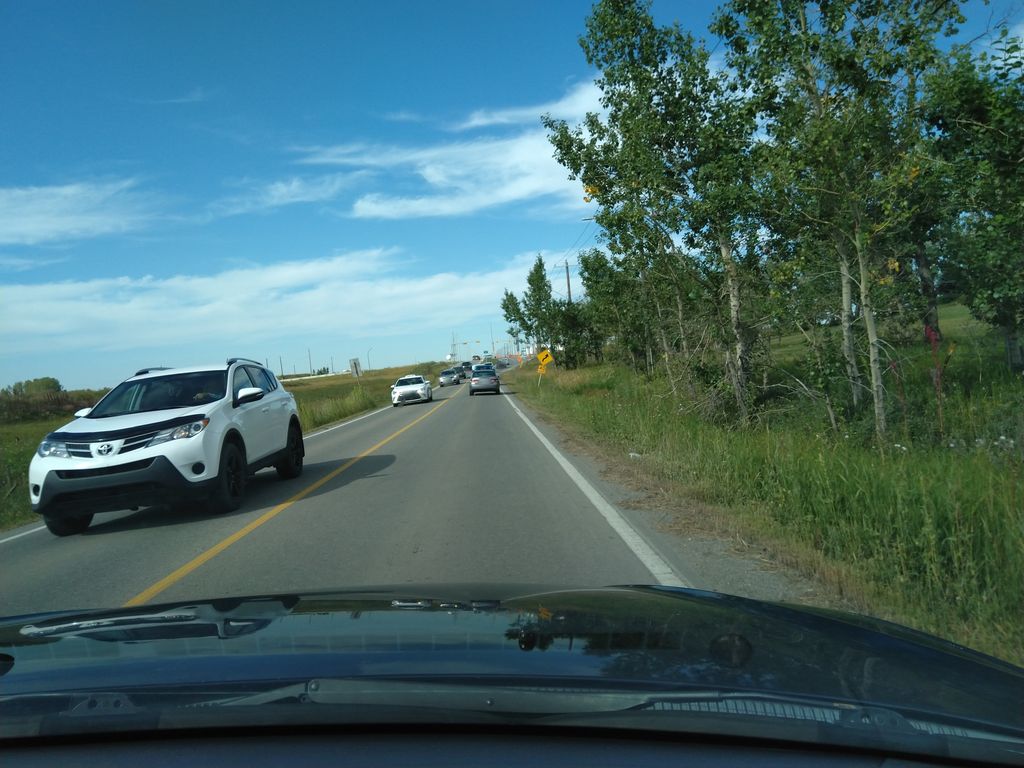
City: calgary